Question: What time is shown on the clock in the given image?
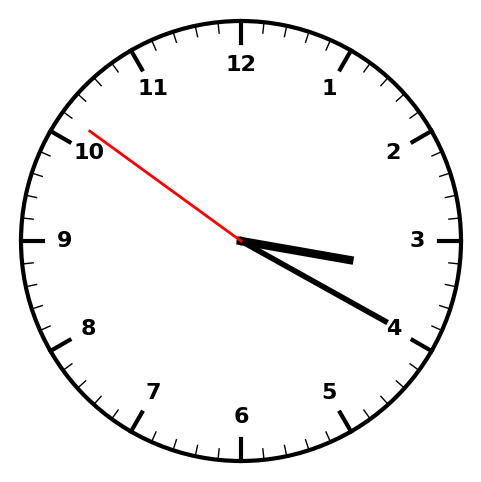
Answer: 03:19:51